Field crop: maize
Growth stage: 2
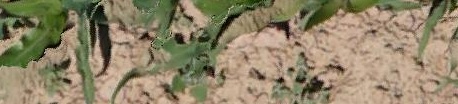
Species: maize